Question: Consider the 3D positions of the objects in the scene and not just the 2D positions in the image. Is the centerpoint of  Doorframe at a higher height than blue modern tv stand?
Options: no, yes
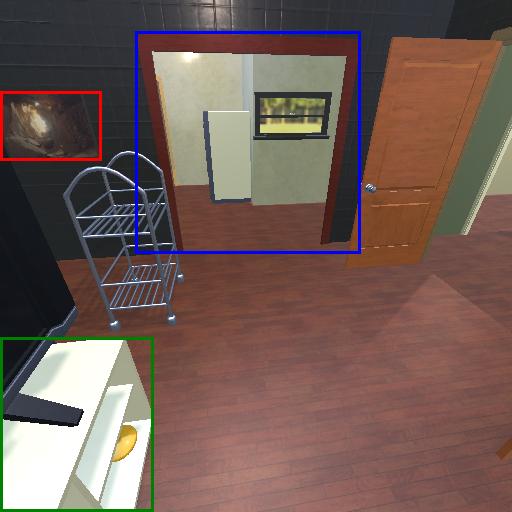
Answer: no